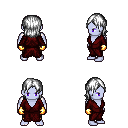
a pixel art fantasy rpg character, male body template, dark elf, purple skin, red robe, gold greaves, white long bangs hairstyle, gold gloves, four views (front, back, left, right), 2x2 character sprite sheet, small pixel art, hard edges, no anti-aliasing